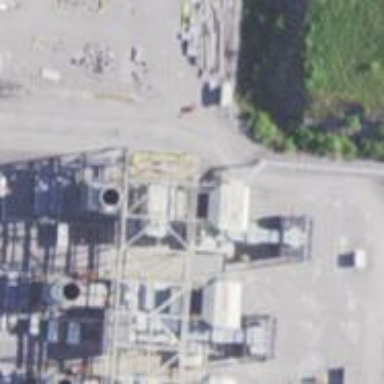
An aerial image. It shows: Gas turbine power generator.